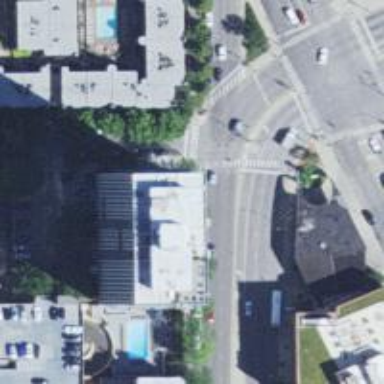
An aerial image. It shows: Footway with traffic island. The footway includes crossing island.